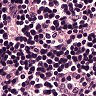
Metastatic tissue present: no